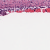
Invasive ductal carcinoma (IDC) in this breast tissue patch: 0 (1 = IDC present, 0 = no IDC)